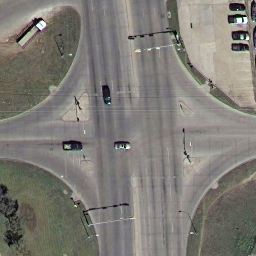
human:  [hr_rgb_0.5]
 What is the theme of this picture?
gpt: intersection